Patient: sex F, age 75
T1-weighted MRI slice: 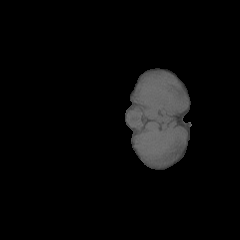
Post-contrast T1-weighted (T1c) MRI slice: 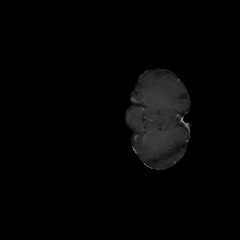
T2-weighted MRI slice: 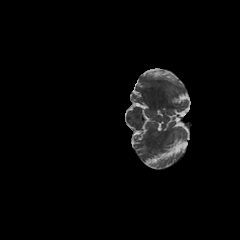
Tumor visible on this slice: no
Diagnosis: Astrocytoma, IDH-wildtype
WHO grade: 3